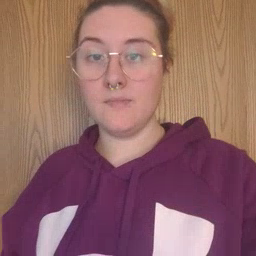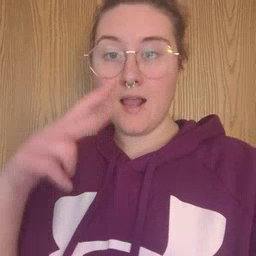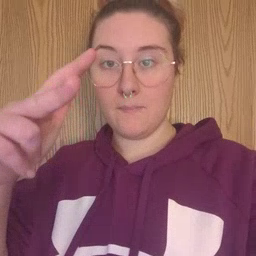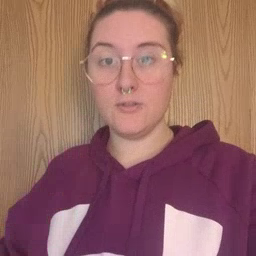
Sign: helicopter